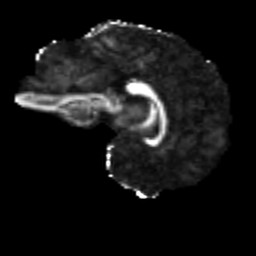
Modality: FA
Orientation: sagittal
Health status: ill
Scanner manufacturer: siemens
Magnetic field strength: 3 T
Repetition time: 6.8 s
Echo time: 0.097 s